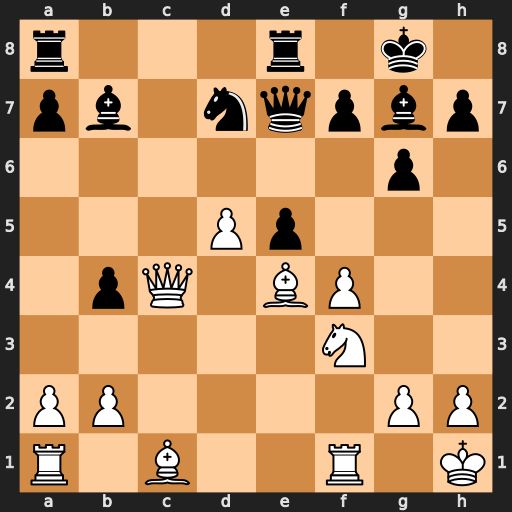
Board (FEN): r3r1k1/pb1nqpbp/6p1/3Pp3/1pQ1BP2/5N2/PP4PP/R1B2R1K
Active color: w
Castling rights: -
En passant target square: -
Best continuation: d6 Qe6 Qxe6